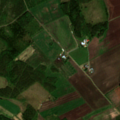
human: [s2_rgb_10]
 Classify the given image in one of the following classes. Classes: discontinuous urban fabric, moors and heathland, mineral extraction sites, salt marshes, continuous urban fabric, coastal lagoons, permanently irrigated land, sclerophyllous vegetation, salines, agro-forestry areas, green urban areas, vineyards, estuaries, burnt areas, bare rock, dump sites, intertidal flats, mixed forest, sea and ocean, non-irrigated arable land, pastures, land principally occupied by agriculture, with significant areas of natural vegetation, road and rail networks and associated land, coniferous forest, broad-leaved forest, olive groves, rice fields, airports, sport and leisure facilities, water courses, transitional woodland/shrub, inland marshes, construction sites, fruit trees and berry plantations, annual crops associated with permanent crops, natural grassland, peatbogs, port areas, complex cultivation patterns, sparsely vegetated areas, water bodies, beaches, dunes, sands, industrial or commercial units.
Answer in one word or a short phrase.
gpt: non-irrigated arable land, land principally occupied by agriculture, with significant areas of natural vegetation, mixed forest, transitional woodland/shrub